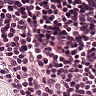
Metastatic tissue present: no